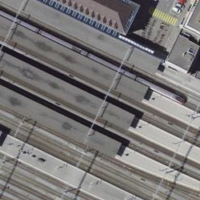
EUNIS habitat code: 57
Species observed at this site:
Chroicocephalus ridibundus
Tachymarptis melba
Corvus corone
Larus michahellis
Columba livia
Passer domesticus
Turdus merula